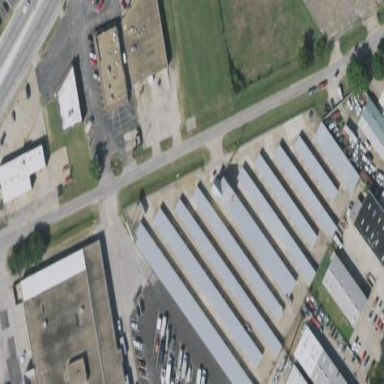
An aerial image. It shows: Warehouse building.